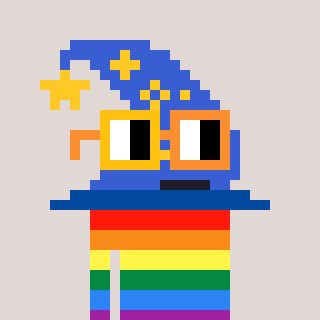
a pixel art character with square yellow and orange glasses, a wizard hat-shaped head and a purple-colored body on a warm background